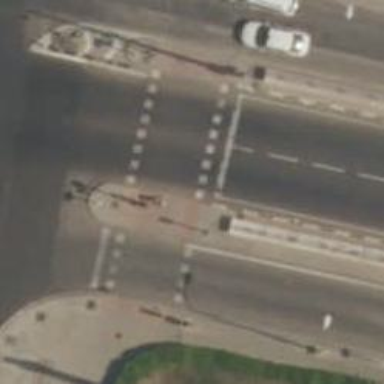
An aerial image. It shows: Traffic signals at road crossing.